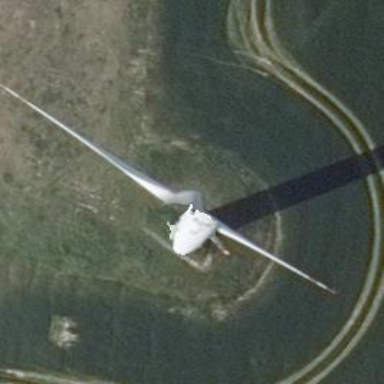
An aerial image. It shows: Wind power generator utilizing wind turbines.